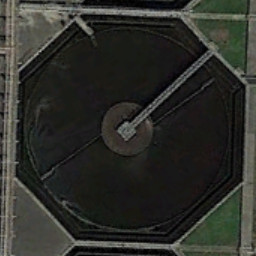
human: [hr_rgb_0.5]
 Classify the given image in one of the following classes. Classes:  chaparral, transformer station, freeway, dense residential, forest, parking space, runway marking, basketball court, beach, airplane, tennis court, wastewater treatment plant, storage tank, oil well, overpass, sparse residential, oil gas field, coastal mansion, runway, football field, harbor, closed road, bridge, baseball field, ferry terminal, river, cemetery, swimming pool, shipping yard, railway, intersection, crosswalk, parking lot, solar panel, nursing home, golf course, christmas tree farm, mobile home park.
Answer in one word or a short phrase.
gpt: wastewater treatment plant